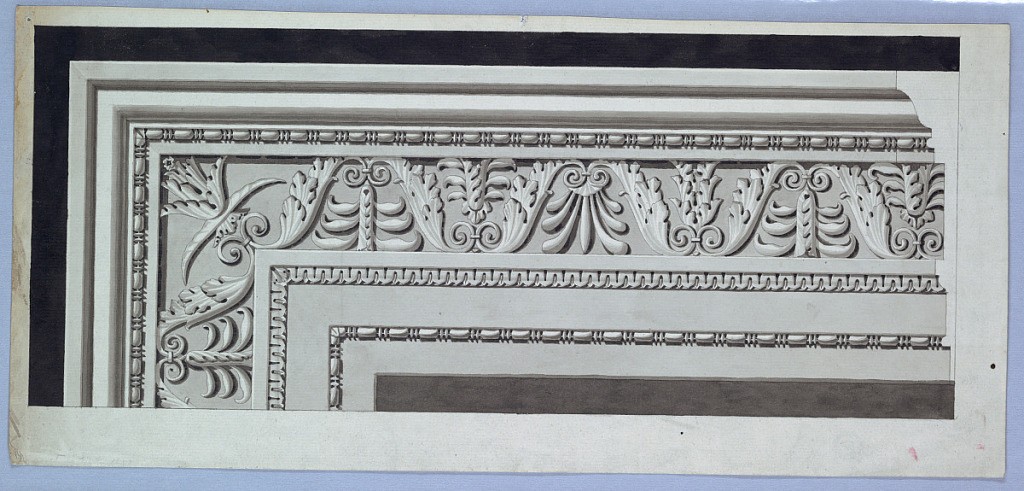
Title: Design for a Frame
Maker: C. C., French, active 19th c.
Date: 1811
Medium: Graphite, pen and ink, brush and grey watercolor, black on light creamy paper
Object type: drawing
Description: The upper right corner is shown. Between plain or decorated mouldings is a frieze with a palmette band. The section is shown at the lower end. The background is colored grey, above and at right black.